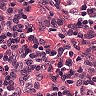
Metastatic tissue present: no